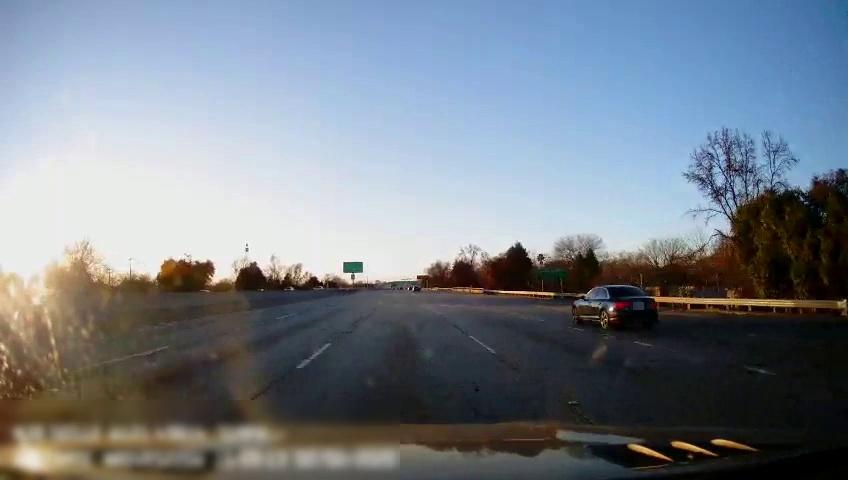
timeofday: Day
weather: Sunny
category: Drivable Space
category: Vehicles | Car
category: Vehicles | Car
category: Vehicles | Truck
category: Lanes | Current Lane
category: Lanes | Current Lane
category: Lanes | Alternate Lane
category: Lanes | Alternate Lane
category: Traffic | Signs